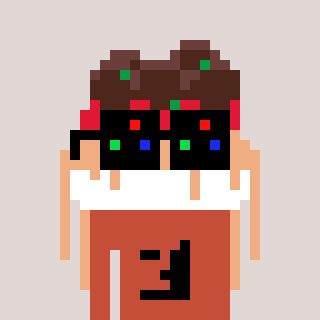
a pixel art character with square black sunglasses, a spaghetti-shaped head and a rust-colored body on a warm background